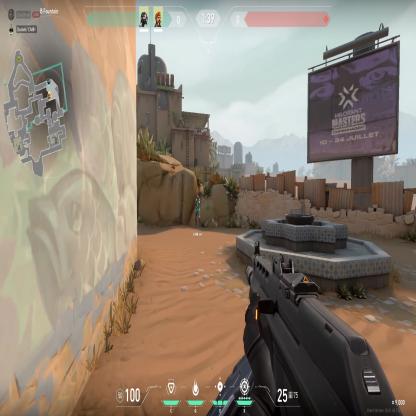
Label: teammate